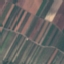
Land use / land cover: PermanentCrop